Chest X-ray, PA view. Patient: 45 years old, sex F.
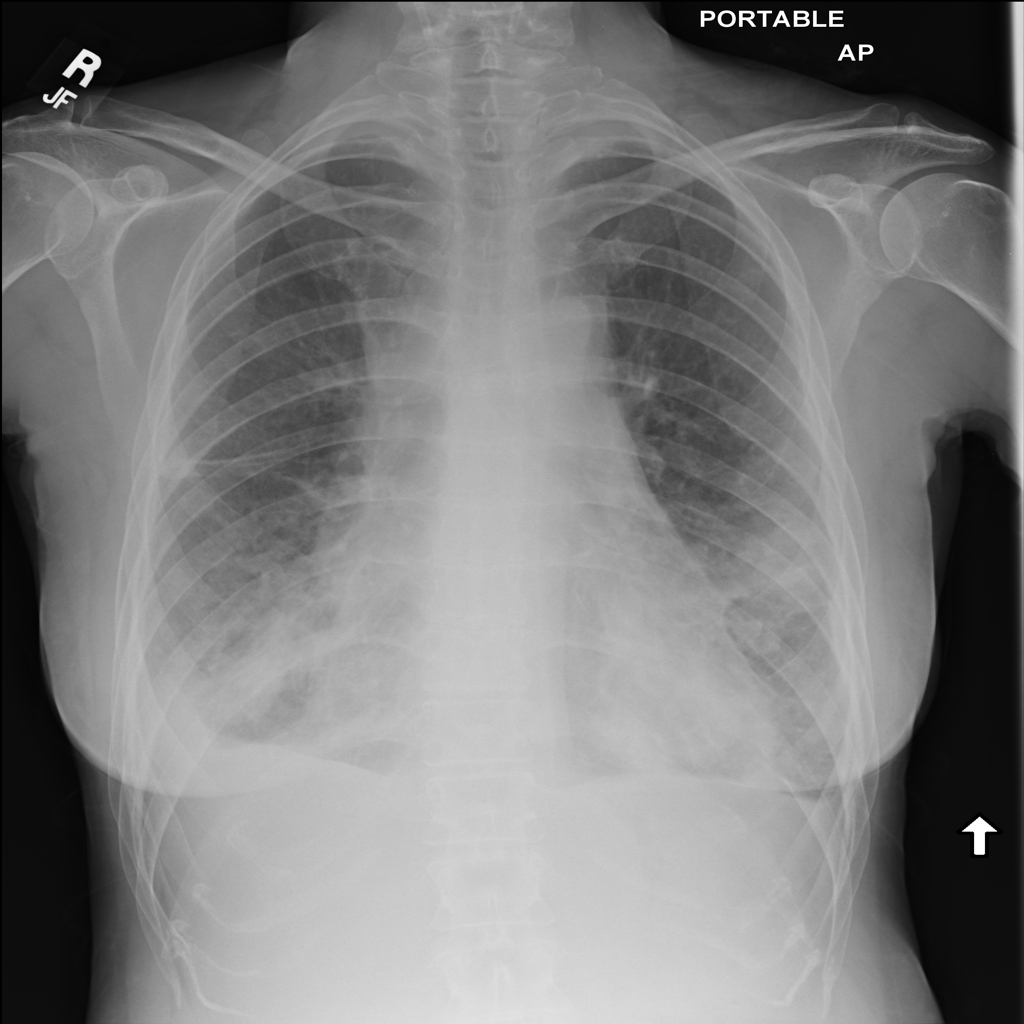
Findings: Effusion, Pleural_Thickening